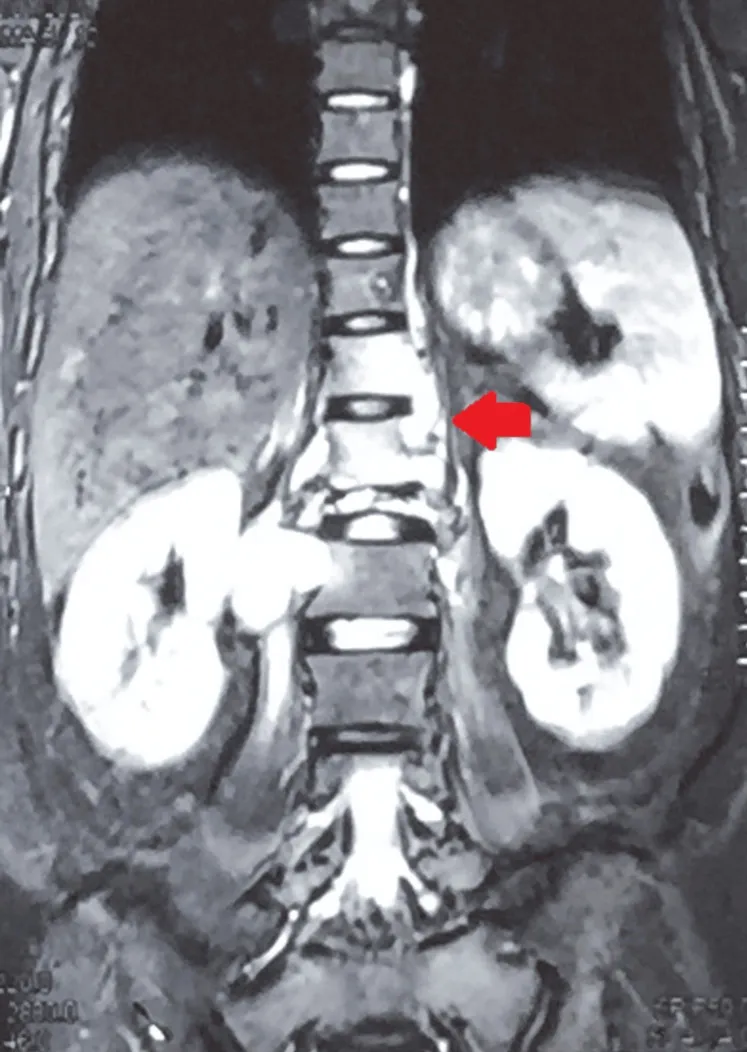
MRI of the dorso-lumbar spine with multiple tiny pre- and paravertebral collections.
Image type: radiology (mri)